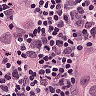
Metastatic tissue present: yes